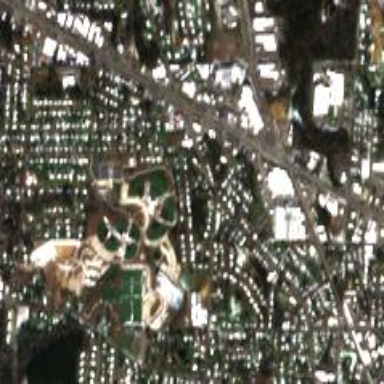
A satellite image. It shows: Park with multiple sports facilities including baseball field and tennis clubhouse.